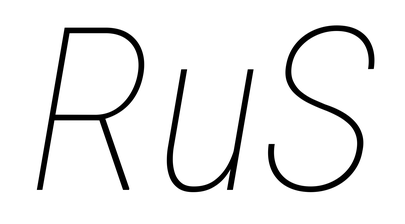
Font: Roboto-Italic_Condensed_Thin_Italic